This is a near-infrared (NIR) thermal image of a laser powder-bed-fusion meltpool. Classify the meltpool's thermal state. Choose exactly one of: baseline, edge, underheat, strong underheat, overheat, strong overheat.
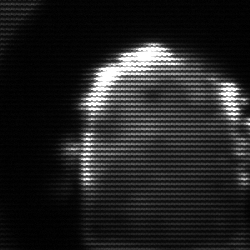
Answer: baseline